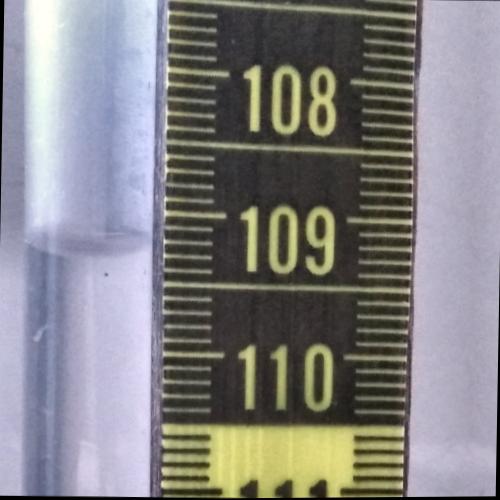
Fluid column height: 109.2 cm